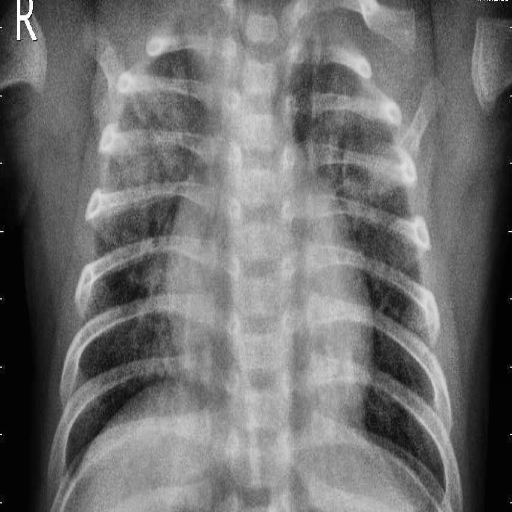
Finding: PNEUMONIA